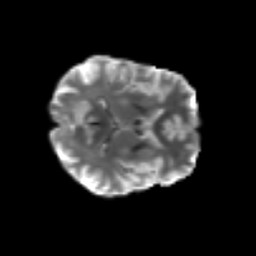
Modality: T2w
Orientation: axial
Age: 53
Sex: female
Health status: ill
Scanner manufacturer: siemens
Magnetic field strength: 3 T
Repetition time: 8.7 s
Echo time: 0.11 s